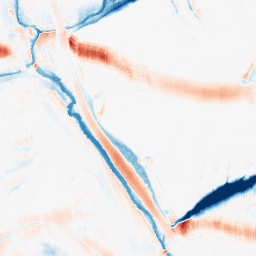
Category: morphological
Decomposition family: morphological_ellipse
Decomposition parameters: operation: average
width: 30
height: 10
Upsampling method: fft_zeropad
Upsampling parameters: scale: 8
Upsampling scale: 8